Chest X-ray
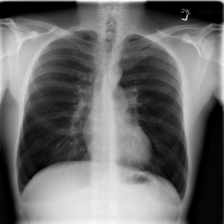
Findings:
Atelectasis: negative
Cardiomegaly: negative
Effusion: negative
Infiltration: negative
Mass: negative
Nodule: negative
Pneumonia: negative
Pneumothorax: negative
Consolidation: negative
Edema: negative
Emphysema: negative
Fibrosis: negative
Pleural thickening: negative
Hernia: negative